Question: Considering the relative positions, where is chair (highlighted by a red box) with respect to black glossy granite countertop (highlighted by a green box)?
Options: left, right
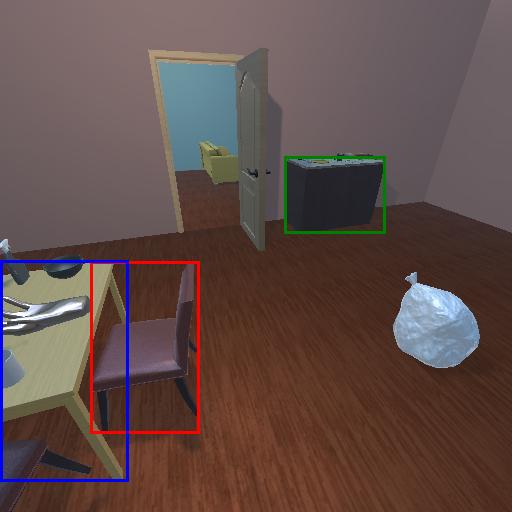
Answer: left